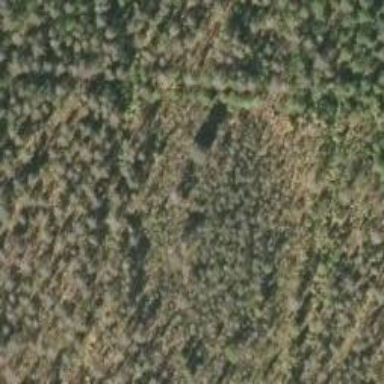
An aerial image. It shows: Needle-leaved woodland.